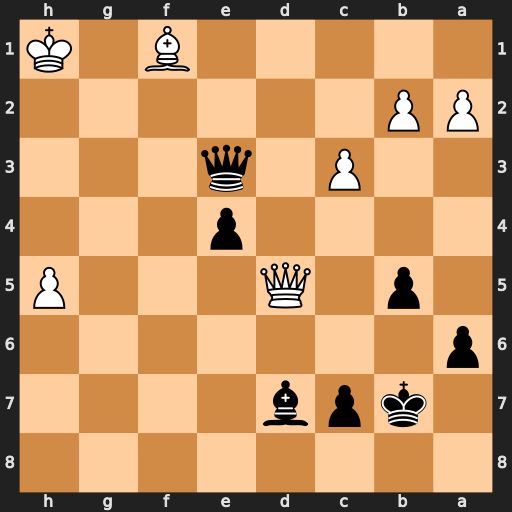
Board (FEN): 8/1kpb4/p7/1p1Q3P/4p3/2P1q3/PP6/5B1K
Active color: b
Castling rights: -
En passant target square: -
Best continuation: Bc6